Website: macys
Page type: delivery-shipping
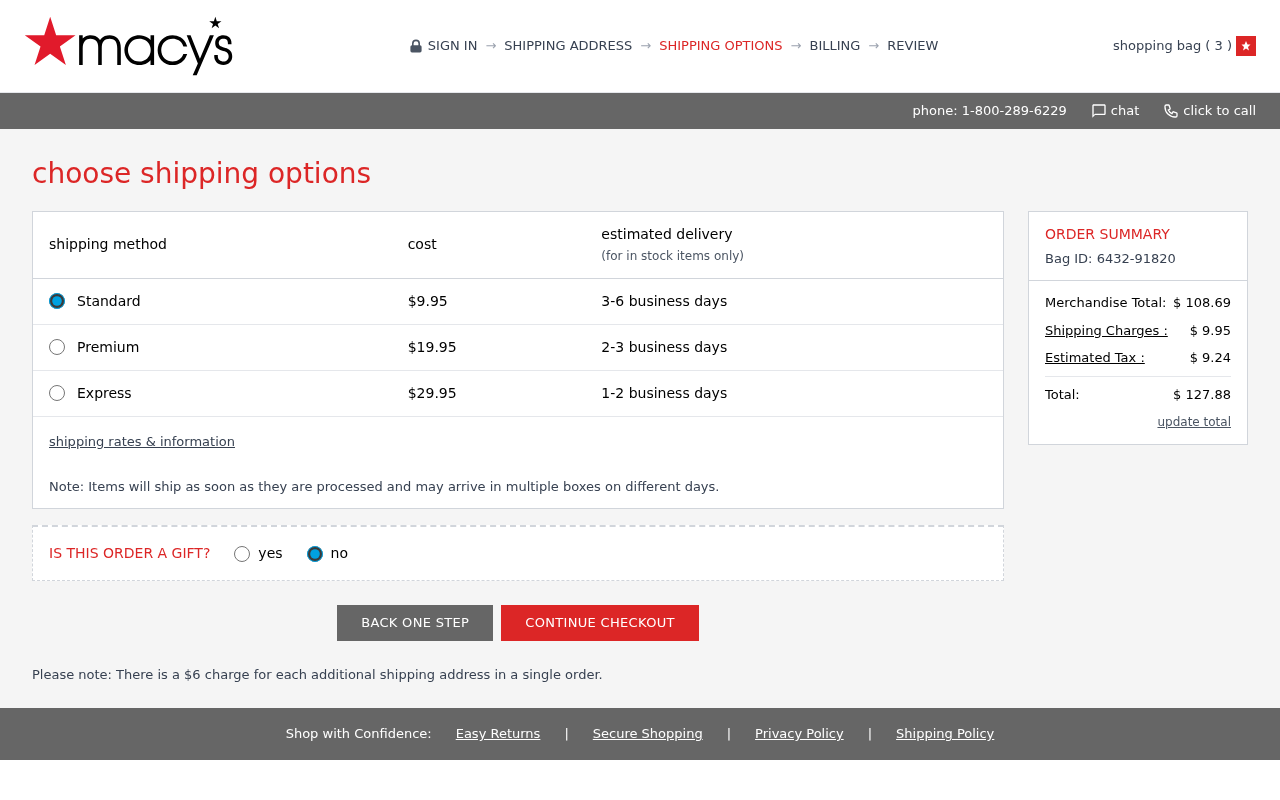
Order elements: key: ORDER_NUM_ITEMS
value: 3
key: ORDER_SHIPPING_COST
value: $ 9.95
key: ORDER_SHIPPING_COST
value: $9.95
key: ORDER_ID
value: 6432-91820
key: ORDER_SUBTOTAL
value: $ 108.69
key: ORDER_TAX
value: $ 9.24
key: ORDER_TOTAL
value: $ 127.88